Question: Can any one tell what are the differences between these implementations in verilog/VHDl? I mean how does Mealy and Moore Synthesize into circuits in detail ? Any links would prove useful too.
I am quite familiar to this

Thank you
But is this the way it implements ??
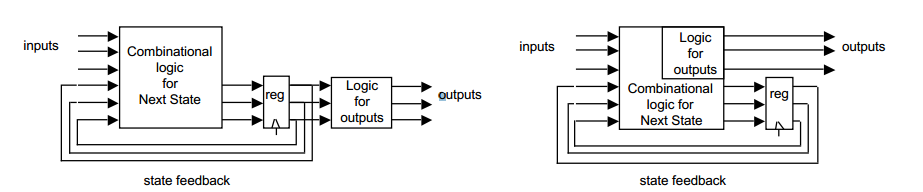
Answer: The synthesiser will implement logic that matches the code you have written. If you have outputs which are unregistered (ie, not written to from a clocked block) then that's what the synthesiser will give you.
More to the point - why does anyone care? Academics seem to keep teaching Mealy vs Moore for no good reason I can see. In my getting on for 2 decades of professional electronic design, I have never had to care what "kind" of state machine I am getting. I just describe the behaviour and let the tools produce the circuits. The tools also do not care (check the logfiles, it won't say "found a Mealy state-machine" anywhere).